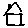
Label: house